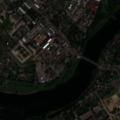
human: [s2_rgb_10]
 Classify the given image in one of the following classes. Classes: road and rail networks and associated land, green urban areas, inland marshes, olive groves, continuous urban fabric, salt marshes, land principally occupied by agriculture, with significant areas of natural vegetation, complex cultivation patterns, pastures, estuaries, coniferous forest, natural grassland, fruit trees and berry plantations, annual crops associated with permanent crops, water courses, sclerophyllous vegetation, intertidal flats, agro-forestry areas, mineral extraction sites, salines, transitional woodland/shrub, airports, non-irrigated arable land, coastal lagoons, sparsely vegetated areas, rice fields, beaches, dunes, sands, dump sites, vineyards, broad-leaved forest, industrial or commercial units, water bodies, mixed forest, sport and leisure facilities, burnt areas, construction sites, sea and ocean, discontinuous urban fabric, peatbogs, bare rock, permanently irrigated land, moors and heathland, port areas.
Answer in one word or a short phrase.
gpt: discontinuous urban fabric, industrial or commercial units, green urban areas, water courses